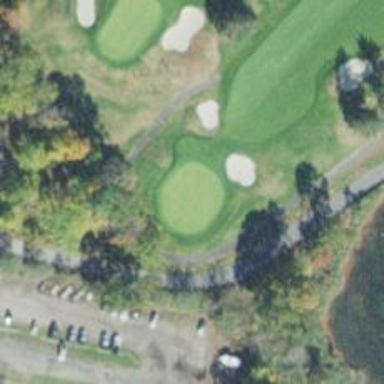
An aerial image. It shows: Golf hole.